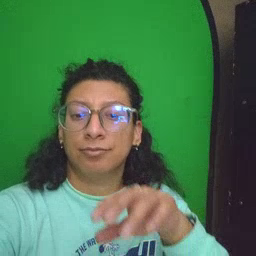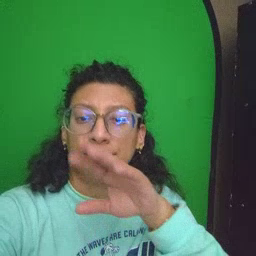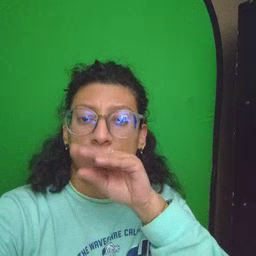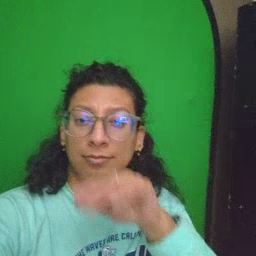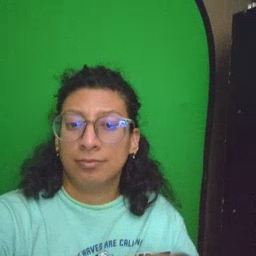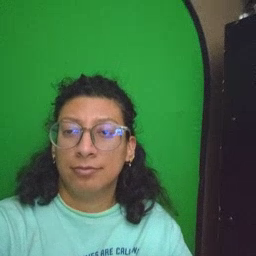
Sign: duck